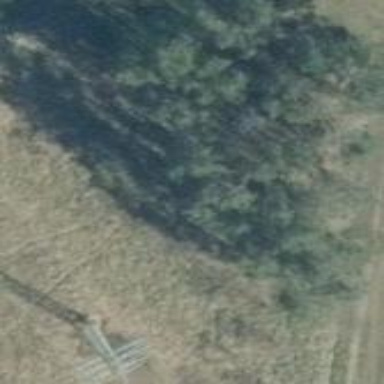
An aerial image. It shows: Forest area.